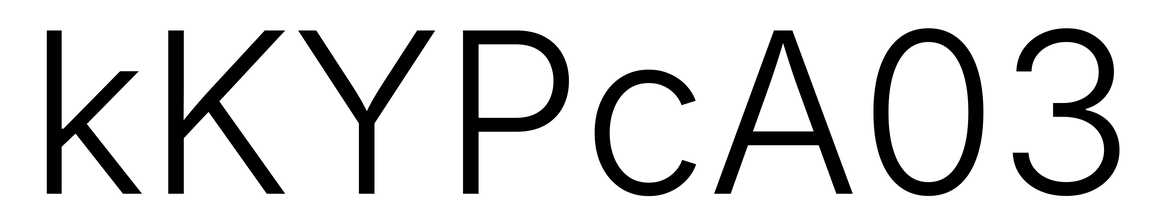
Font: Inter_Light